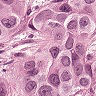
Metastatic tissue present: yes